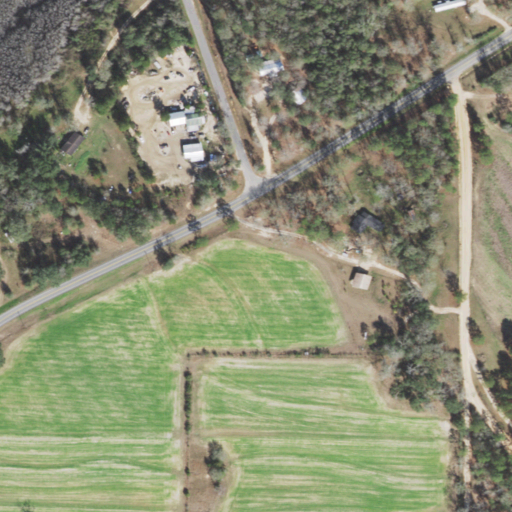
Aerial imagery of mountain in Florida named Worley Hill containing cultivated crops, open development, evergreen forest, shrub, low intensity development, woody wetlands, mixed forest, medium intensity development, and grassland